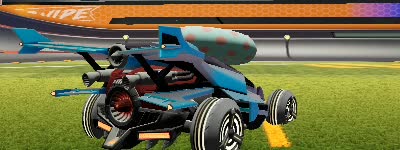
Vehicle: aftershock